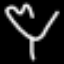
Label: leaf